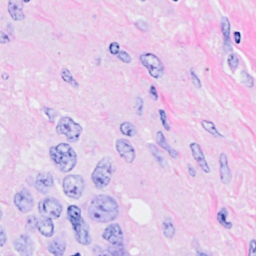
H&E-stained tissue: Breast